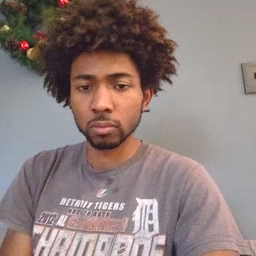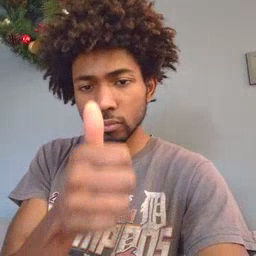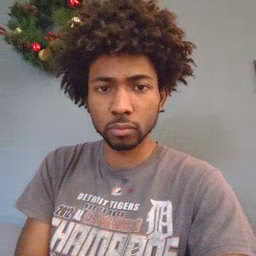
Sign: yourself